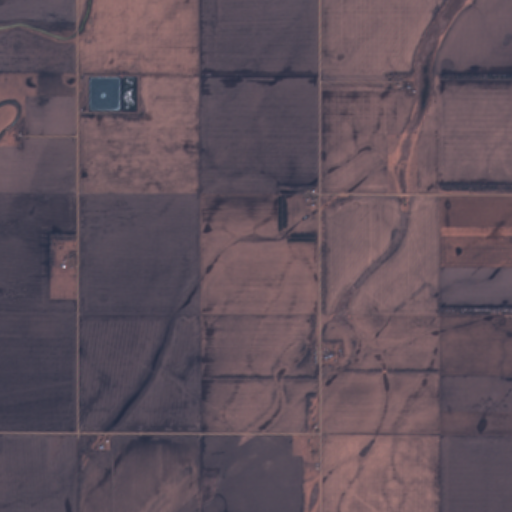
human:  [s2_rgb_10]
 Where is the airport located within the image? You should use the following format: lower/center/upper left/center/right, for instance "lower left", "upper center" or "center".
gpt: The airport is located in the lower left of the image.
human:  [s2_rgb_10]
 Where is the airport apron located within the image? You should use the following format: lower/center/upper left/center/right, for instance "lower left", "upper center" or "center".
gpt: The airport apron is located in the lower left of the image.
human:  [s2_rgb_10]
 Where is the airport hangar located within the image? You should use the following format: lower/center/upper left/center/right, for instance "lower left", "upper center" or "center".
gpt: The airport hangar is located in the lower left of the image.
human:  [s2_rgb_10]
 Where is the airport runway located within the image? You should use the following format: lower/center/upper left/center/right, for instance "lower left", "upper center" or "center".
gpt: The airport runway is located in the lower left of the image.
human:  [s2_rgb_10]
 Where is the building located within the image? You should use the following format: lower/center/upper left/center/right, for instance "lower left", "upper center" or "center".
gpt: The building is located in the lower left of the image.
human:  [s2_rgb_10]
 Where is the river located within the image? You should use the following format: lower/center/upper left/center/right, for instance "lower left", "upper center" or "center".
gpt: The river is located in the left of the image.
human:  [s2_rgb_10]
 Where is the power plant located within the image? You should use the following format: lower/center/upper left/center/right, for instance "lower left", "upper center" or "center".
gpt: There is no power plant in the image.